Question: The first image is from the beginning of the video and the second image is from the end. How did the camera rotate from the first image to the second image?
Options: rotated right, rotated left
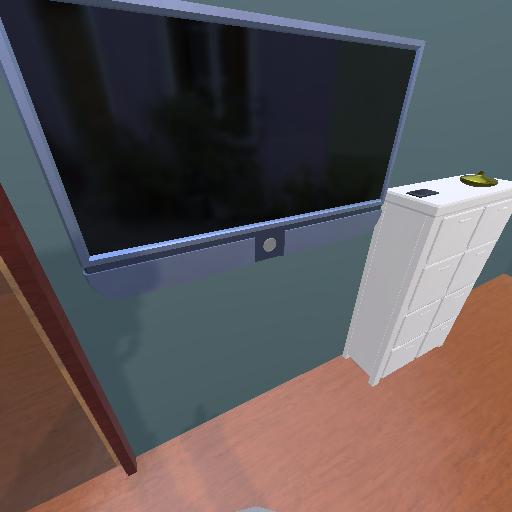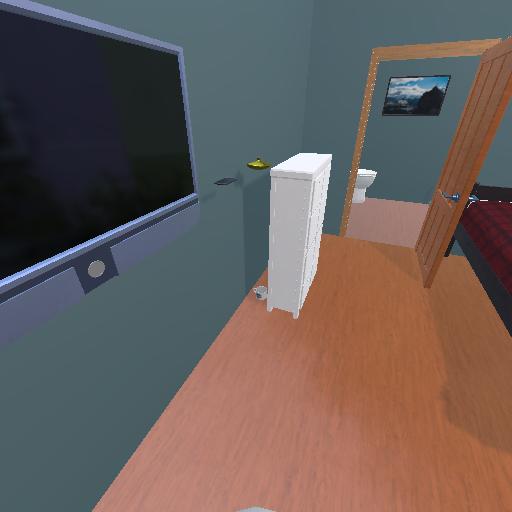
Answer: rotated right